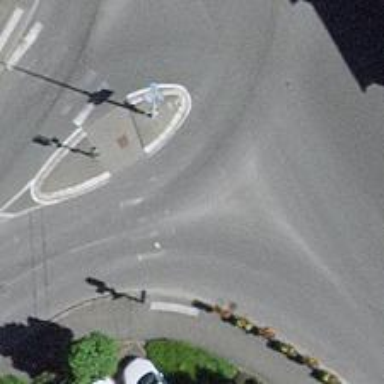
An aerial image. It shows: Zebra crossing on the road.